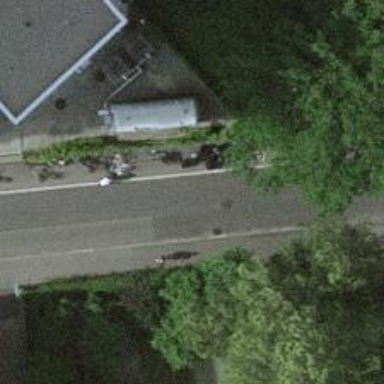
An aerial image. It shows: Bicycle parking facility.